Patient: sex M, age 81
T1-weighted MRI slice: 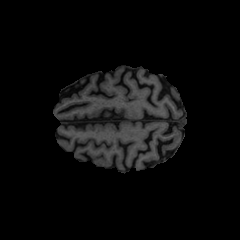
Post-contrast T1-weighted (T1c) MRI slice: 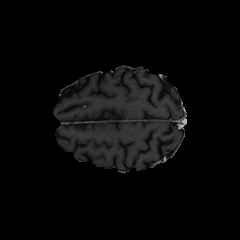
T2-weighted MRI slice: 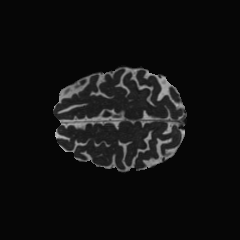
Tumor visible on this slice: no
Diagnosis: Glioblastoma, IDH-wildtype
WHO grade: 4